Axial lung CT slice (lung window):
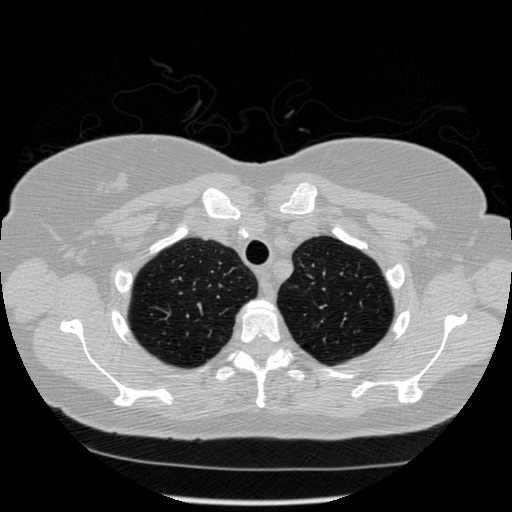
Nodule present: no